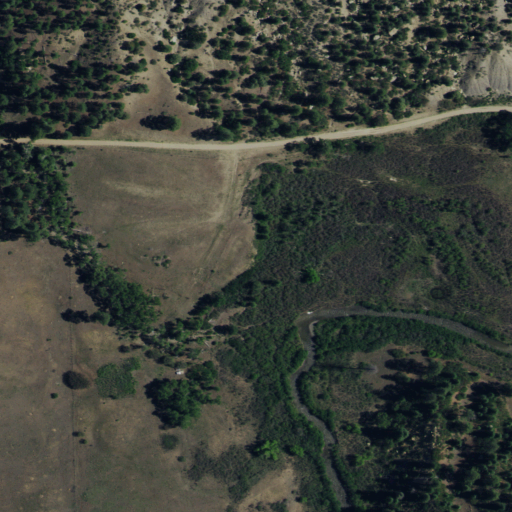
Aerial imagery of valley in New Mexico named Encarnacion Canyon containing shrub, woody wetlands, herbaceous wetlands, evergreen forest, and grassland